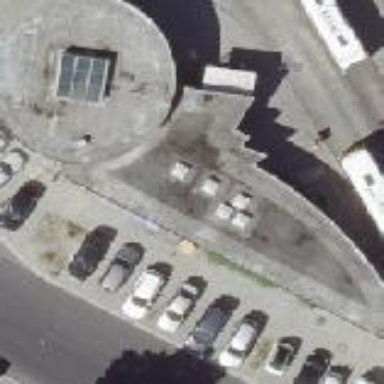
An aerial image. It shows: Transportation building.